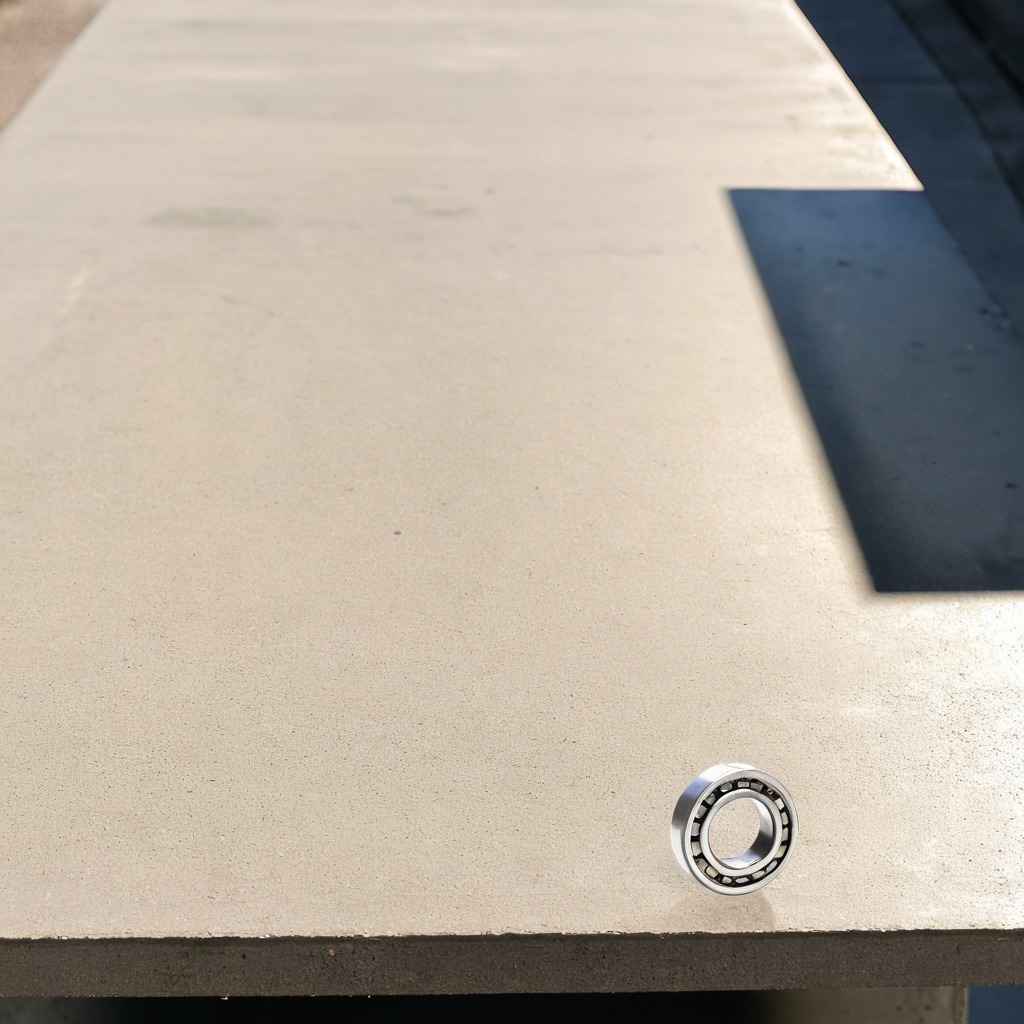
A metal ball bearing is lying on the concrete workbench in an outdoor bricklaying area.